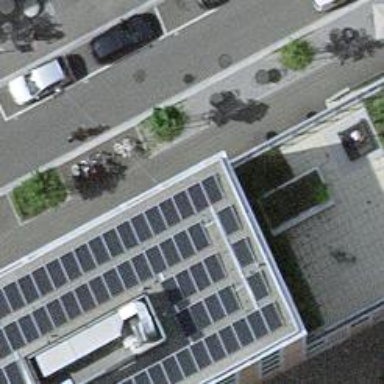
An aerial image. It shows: Bicycle parking area with bollard.